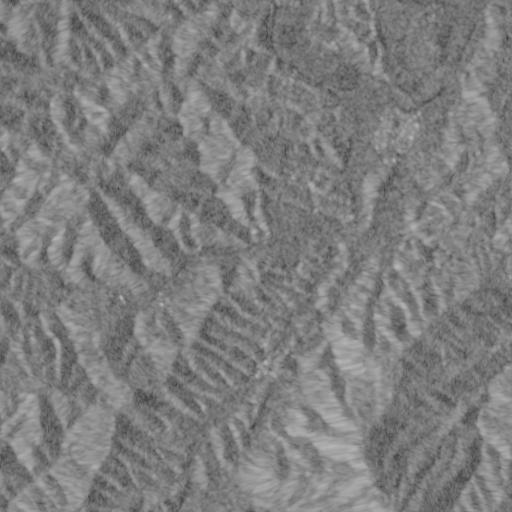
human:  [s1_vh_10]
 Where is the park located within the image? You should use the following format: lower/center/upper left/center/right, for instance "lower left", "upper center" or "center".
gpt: The park is located in the upper right of the image.
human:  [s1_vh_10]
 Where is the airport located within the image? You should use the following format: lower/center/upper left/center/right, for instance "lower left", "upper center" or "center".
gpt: There is no airport in the image.

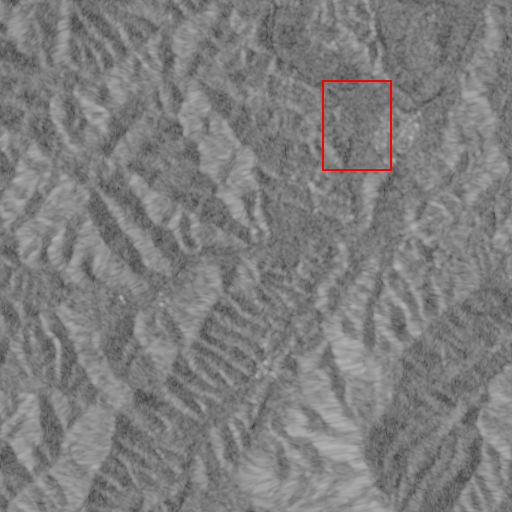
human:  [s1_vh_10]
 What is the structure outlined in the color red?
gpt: The structure outlined in red is a crop field.
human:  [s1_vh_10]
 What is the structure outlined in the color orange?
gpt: There is no orange outline.